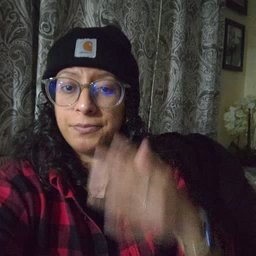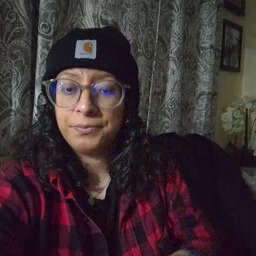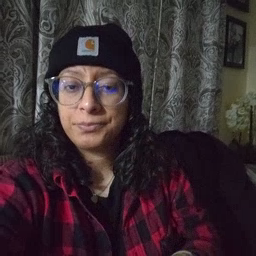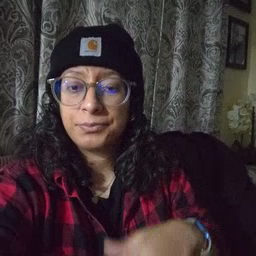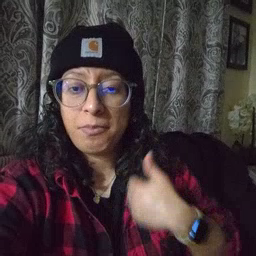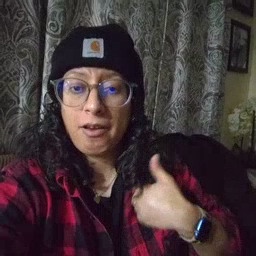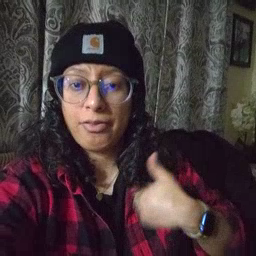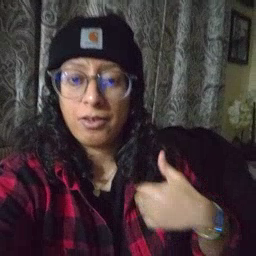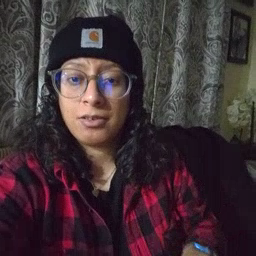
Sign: bath